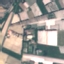
Land use / land cover class: PermanentCrop